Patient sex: M
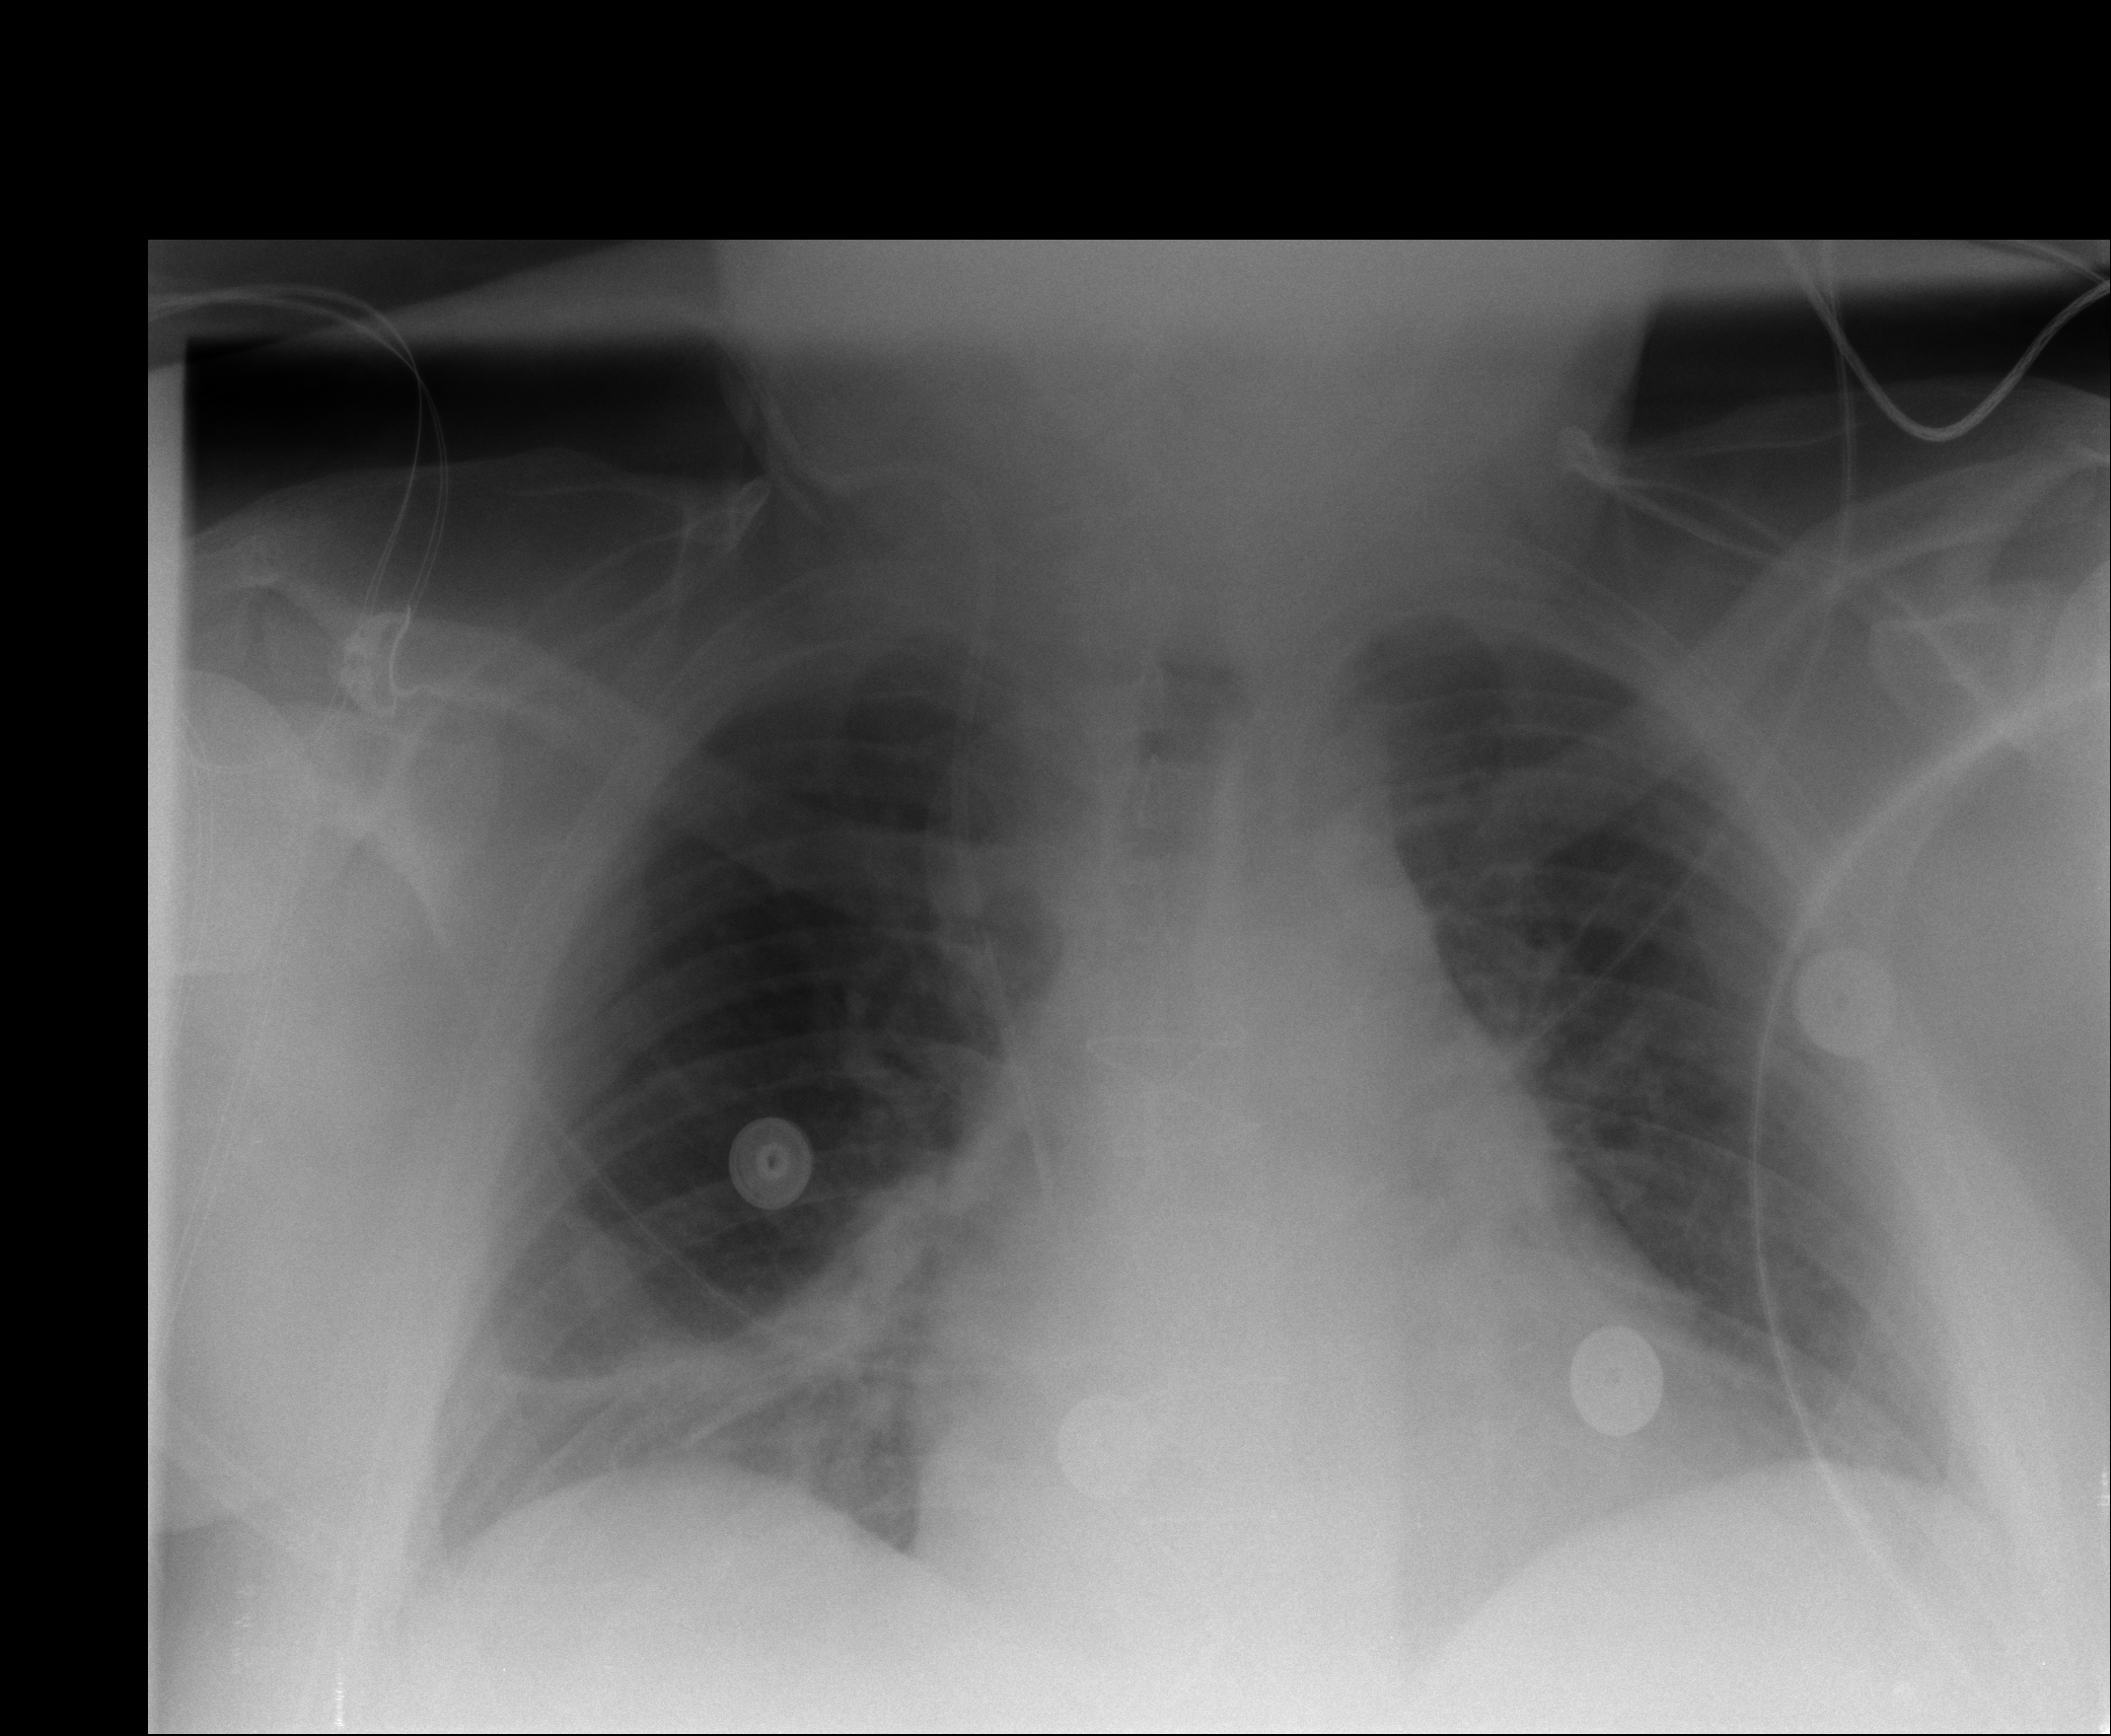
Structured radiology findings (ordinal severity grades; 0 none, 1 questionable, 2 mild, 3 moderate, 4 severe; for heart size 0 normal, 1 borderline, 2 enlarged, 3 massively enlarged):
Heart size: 2
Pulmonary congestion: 2
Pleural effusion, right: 0
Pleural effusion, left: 0
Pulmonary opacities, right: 0
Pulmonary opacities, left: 0
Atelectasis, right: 3
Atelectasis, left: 0